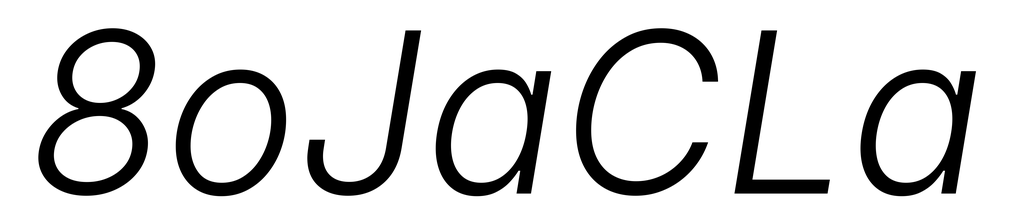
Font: Inter-Italic_Light_Italic